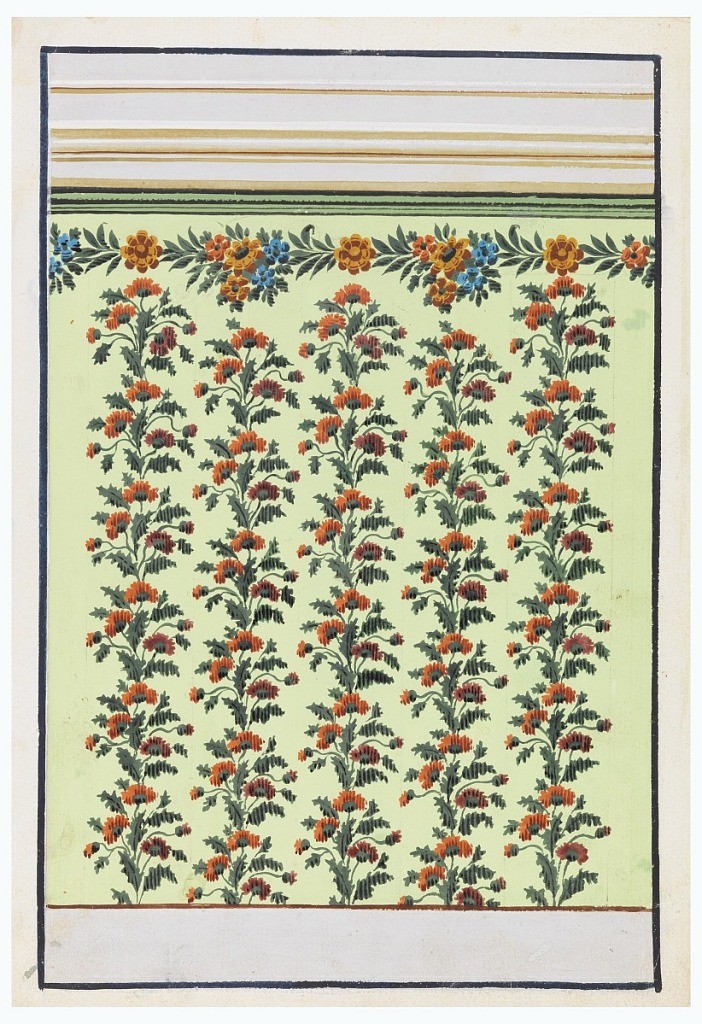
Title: Wallpaper Design
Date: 1840–60
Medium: Brush and gouache, graphite on white paper
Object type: Drawing
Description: A dado is shown at the bottom, a very high entablature, the moldings of which are variously colored, on top. The wall panel is densely covered by candelabra consisting of a repeated single plant motif. They are staggered and differently colored in alternate rows.